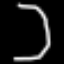
Label: octagon